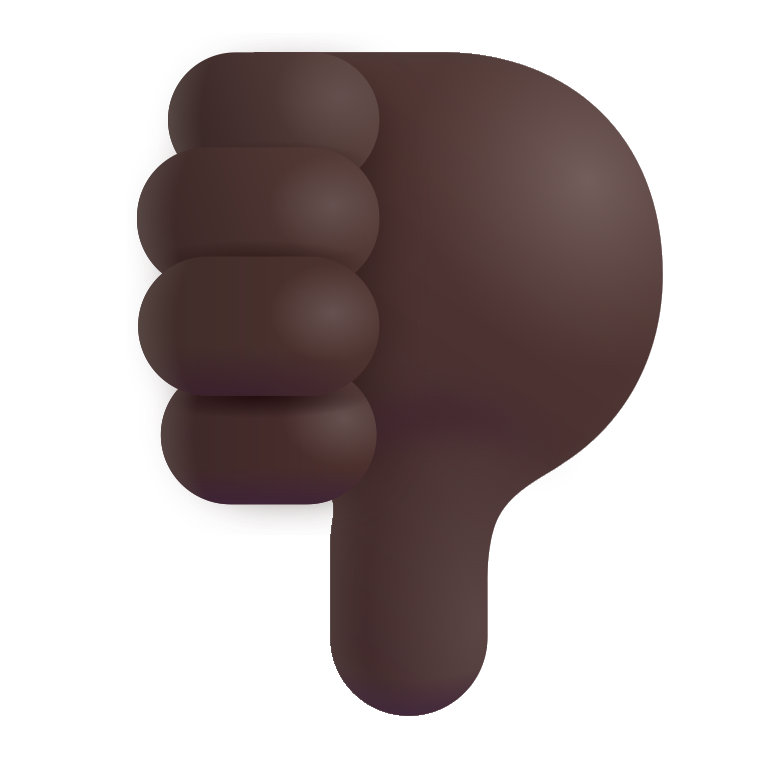
thumbs down color dark